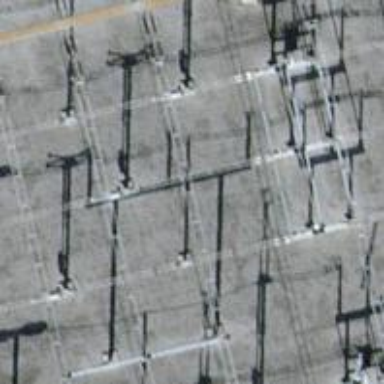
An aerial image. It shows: Power line with 3 cables. It uses busbar.